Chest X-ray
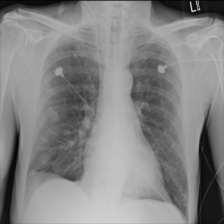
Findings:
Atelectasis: negative
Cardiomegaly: negative
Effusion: negative
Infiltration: negative
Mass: negative
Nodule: positive
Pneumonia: negative
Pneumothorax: negative
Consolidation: negative
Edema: negative
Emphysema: negative
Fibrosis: negative
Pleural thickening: negative
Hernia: negative